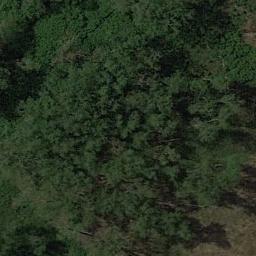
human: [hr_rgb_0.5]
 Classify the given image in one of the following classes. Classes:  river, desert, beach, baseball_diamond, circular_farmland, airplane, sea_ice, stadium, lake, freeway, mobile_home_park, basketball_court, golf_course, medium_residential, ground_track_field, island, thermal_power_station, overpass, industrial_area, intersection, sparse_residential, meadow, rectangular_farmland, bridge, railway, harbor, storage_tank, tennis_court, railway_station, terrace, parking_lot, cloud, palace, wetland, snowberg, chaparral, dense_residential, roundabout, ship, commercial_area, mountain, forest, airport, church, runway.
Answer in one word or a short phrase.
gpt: forest